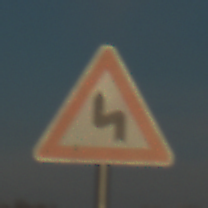
Verkehrszeichen: DoppelkurveZunaechstLinks
Umgebung: Outdoor, RoadRail
Tageszeit: SunriseSunset
Wetter: PartlyCloudy
Licht: Natural
Jahreszeit: NotSpecified
Kontrast: HighContrast